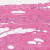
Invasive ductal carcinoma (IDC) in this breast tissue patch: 0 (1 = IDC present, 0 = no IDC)